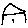
Label: house